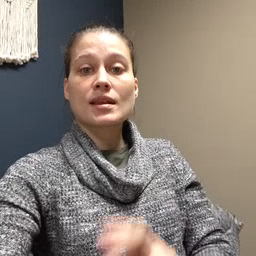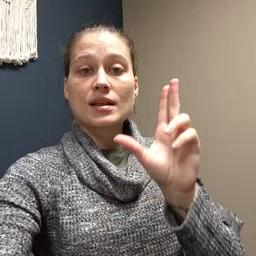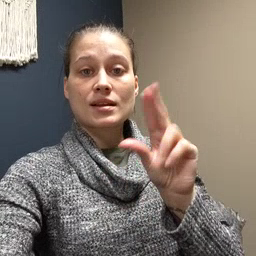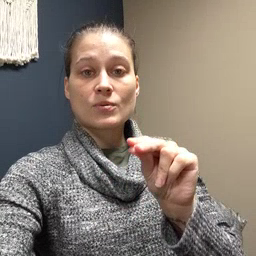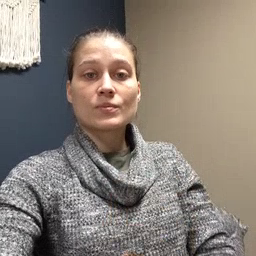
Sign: no